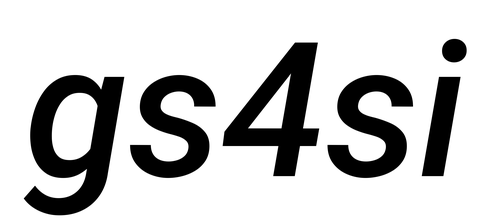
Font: Roboto-Italic_Medium_Italic